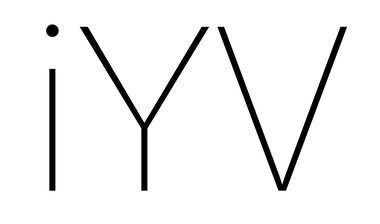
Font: Roboto_Thin